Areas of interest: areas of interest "Guangcai Logistics Base"
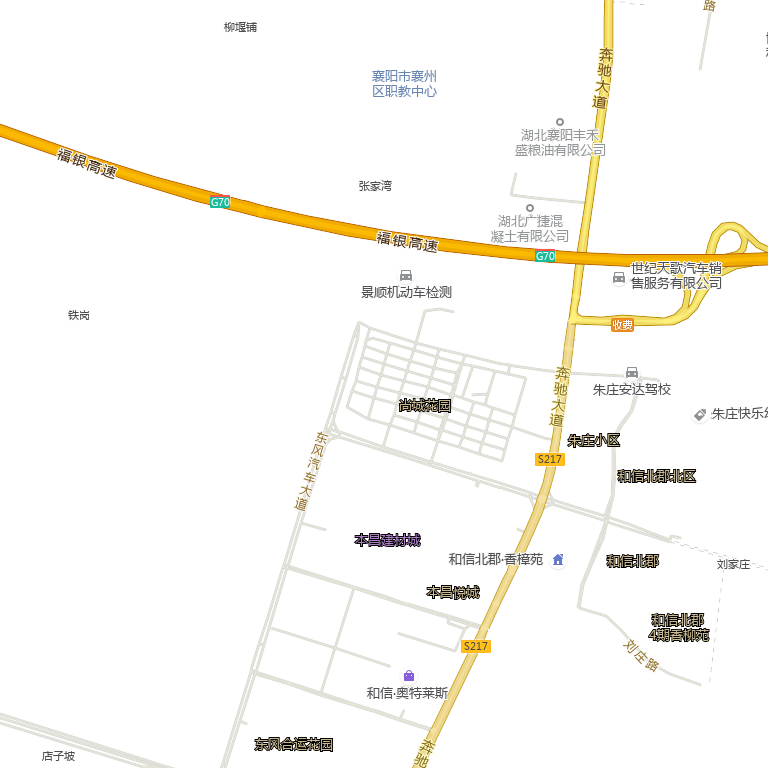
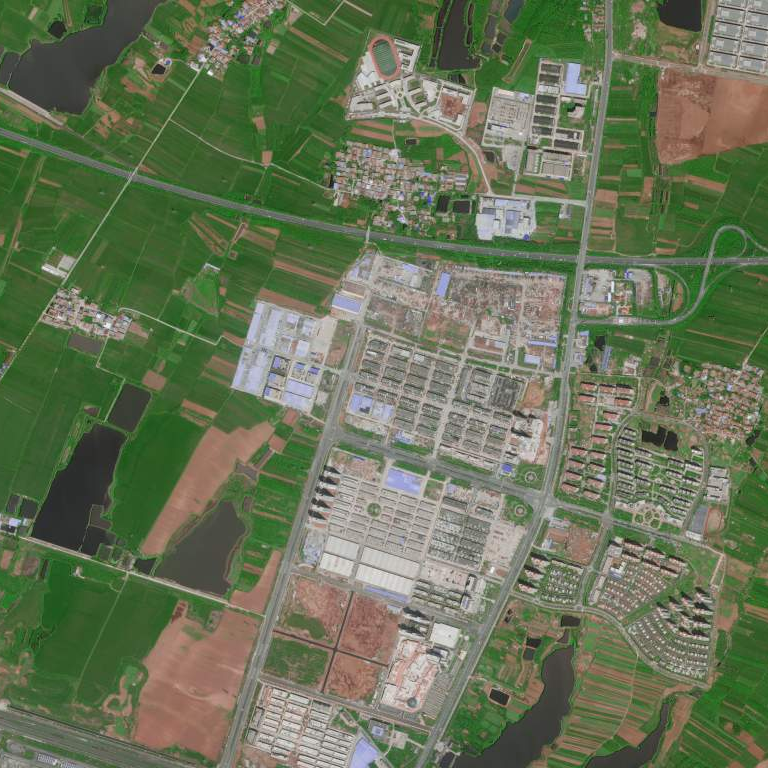